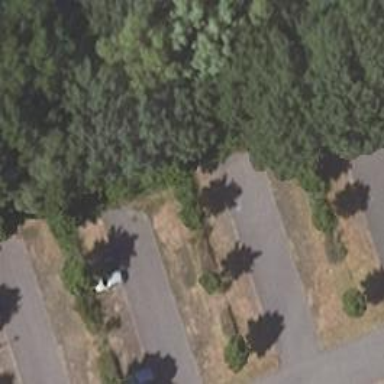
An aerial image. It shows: Parking aisle designated as service road.